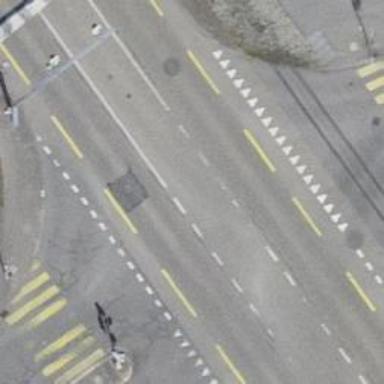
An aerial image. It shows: Traffic signals at road crossing.